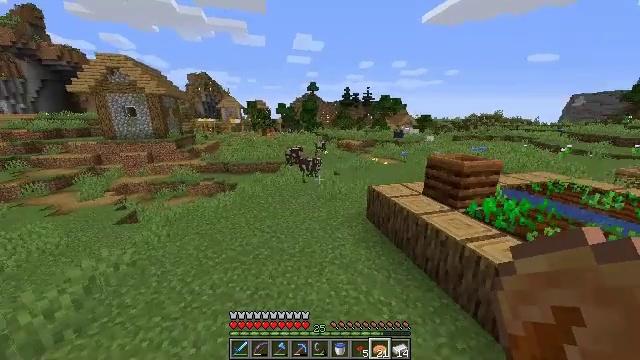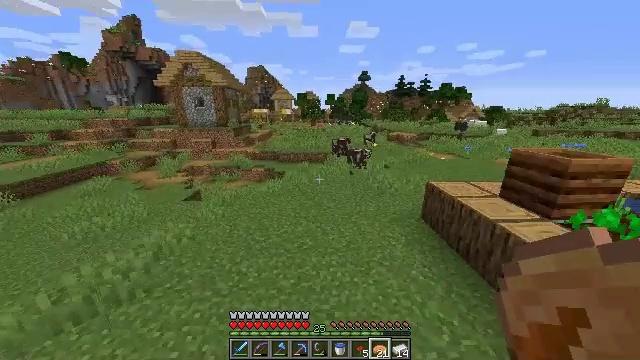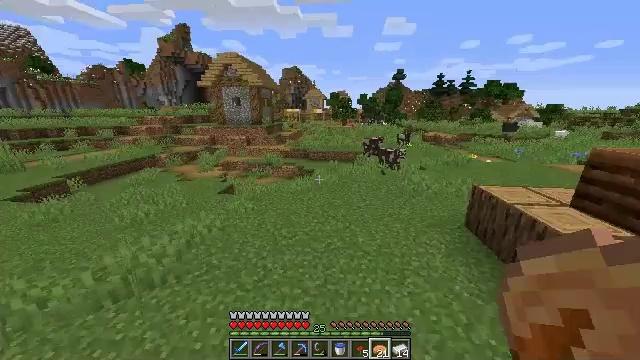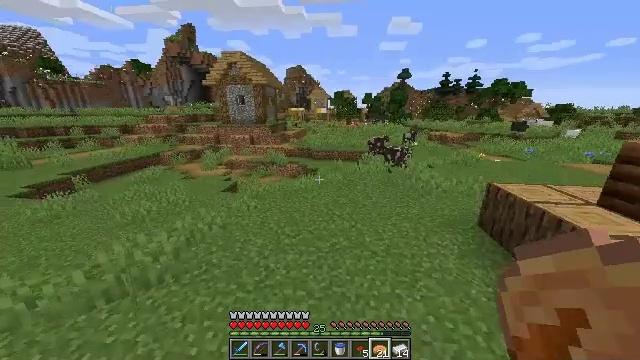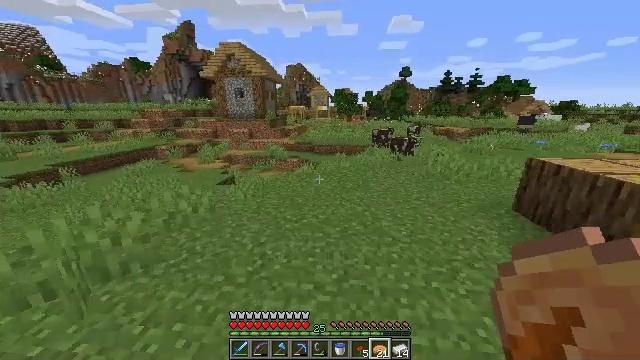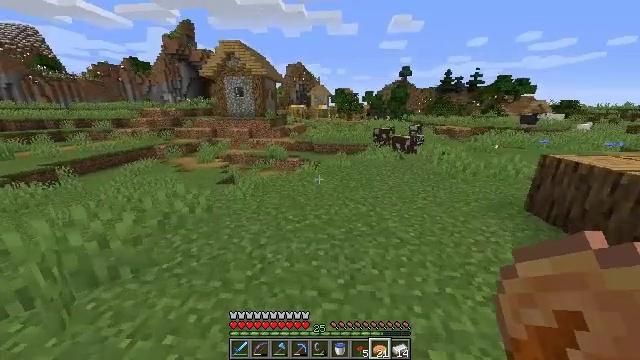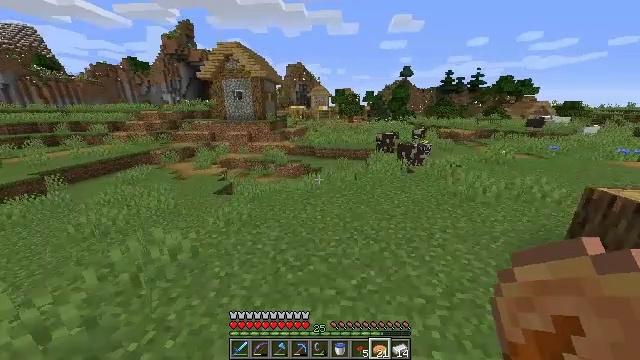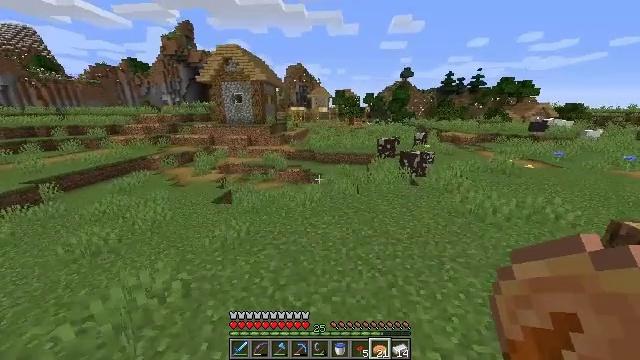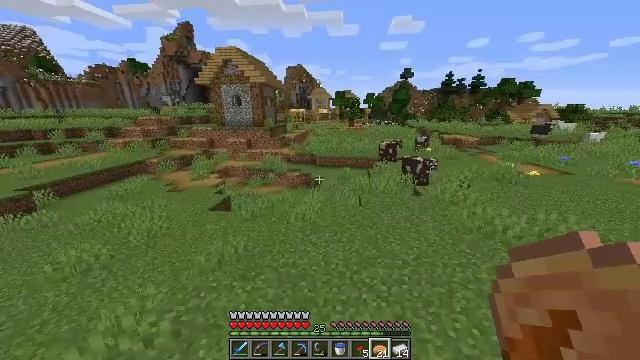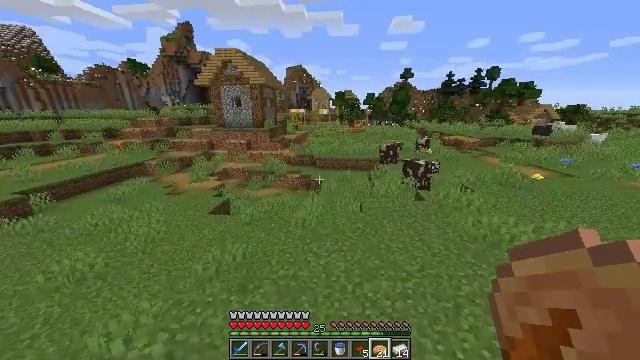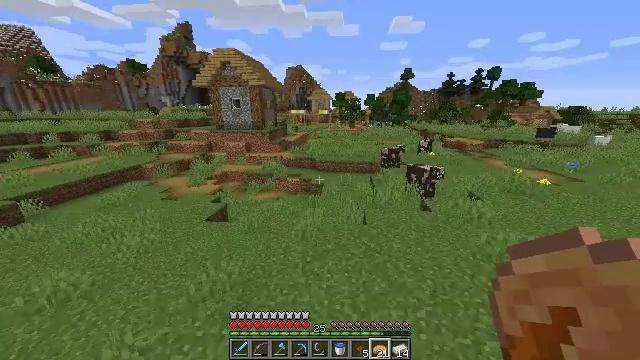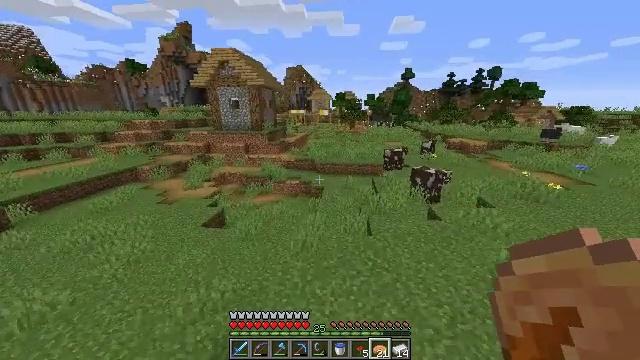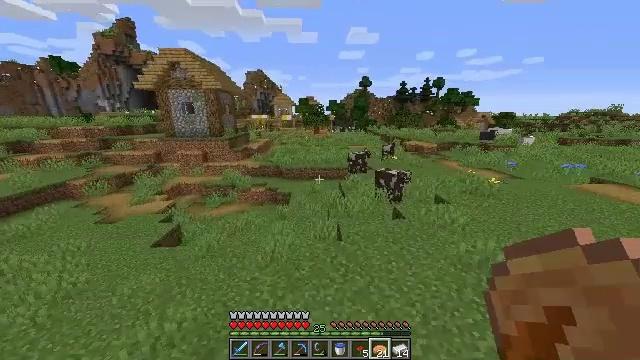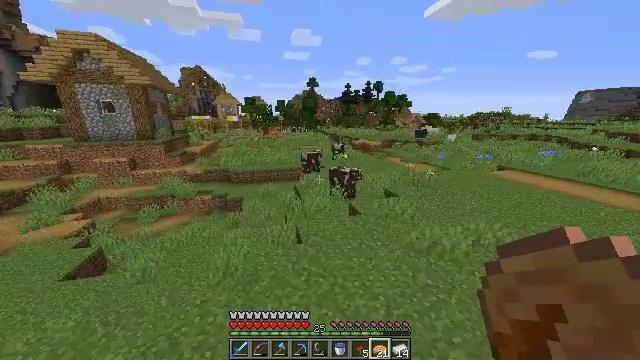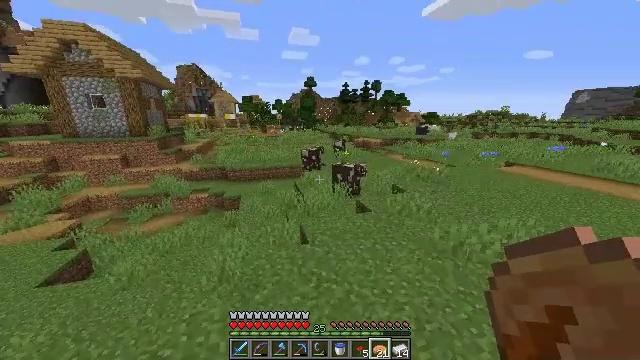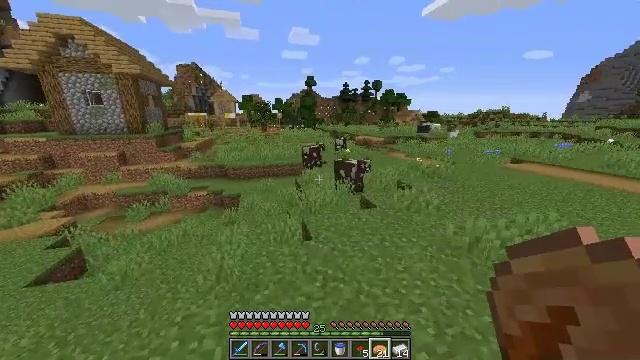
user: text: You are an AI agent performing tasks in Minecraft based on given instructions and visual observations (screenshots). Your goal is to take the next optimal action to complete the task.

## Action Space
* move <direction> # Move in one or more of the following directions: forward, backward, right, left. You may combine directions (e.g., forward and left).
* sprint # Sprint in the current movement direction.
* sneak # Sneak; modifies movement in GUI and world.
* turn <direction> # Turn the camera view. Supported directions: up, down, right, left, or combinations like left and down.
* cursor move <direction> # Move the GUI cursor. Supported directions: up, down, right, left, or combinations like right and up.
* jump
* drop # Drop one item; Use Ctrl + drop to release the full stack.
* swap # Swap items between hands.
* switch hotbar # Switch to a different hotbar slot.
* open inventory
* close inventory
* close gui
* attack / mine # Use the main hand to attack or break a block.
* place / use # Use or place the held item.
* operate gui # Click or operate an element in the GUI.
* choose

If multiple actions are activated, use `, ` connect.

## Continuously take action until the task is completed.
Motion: motion action
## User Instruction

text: Break the oxeye daisy to gather it.
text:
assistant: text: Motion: move forward and move left, sprint, turn left and down, jump
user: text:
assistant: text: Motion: move forward and move left, sprint, turn left, jump
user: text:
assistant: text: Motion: move forward and move left, sprint, turn left, jump
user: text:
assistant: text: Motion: move forward and move left, sprint, jump
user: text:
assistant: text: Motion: move forward, sprint, jump
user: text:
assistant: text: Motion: move forward, sprint, jump
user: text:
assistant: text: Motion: move forward, sprint, jump
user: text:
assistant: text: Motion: move forward, sprint, jump
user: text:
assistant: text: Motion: move forward, sprint, jump
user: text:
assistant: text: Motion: move forward, sprint, jump
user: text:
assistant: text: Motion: move forward, sprint, jump
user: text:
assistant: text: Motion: move forward, sprint, turn right and up, jump
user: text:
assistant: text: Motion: move forward, sprint, turn right, jump
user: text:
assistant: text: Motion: move forward, sprint, jump
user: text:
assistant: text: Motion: move forward, sprint, jump
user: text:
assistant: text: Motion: move forward, sprint, jump
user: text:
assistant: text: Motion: move forward, sprint, jump
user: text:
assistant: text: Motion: move forward, sprint, jump
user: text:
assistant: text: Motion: move forward, sprint, jump
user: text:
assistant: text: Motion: move forward, jump
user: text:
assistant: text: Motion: move forward, jump
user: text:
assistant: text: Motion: move forward, jump
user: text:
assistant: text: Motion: move forward, jump
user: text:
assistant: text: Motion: move forward, turn right and up, jump
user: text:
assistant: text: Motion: move forward, turn right and up, jump
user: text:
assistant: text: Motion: move forward, turn right, jump
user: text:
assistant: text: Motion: move forward, sprint, jump
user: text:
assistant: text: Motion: move forward and move left, sprint, jump
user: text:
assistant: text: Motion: move forward and move left, sprint, jump
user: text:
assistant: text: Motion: move forward and move left, sprint, jump